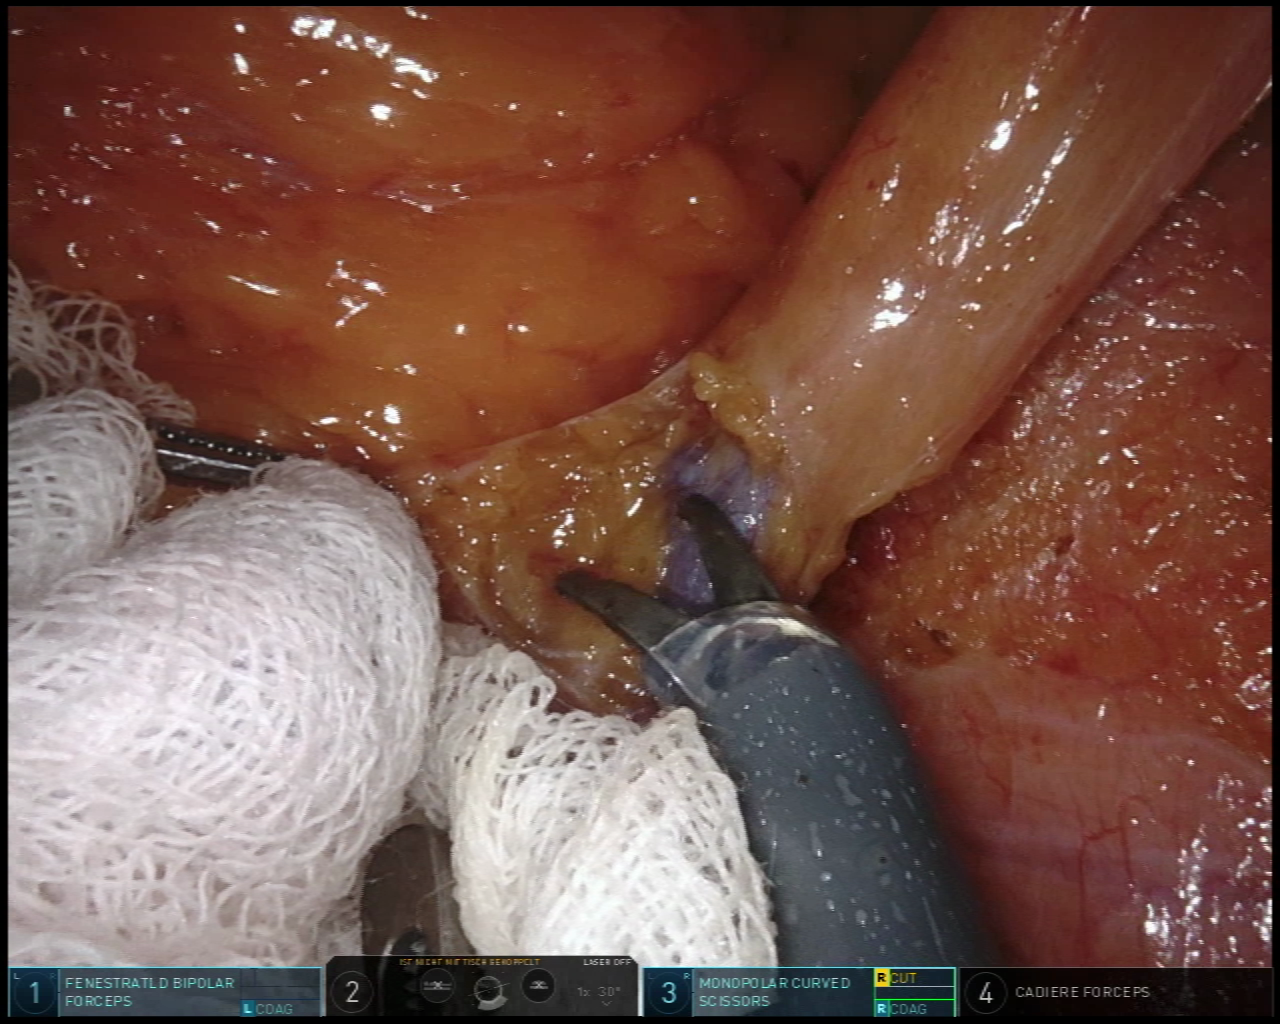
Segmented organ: intestinal_veins
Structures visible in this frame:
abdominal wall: no
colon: no
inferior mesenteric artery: no
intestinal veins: yes
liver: no
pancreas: no
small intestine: no
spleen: no
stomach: no
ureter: no
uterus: no
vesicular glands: no